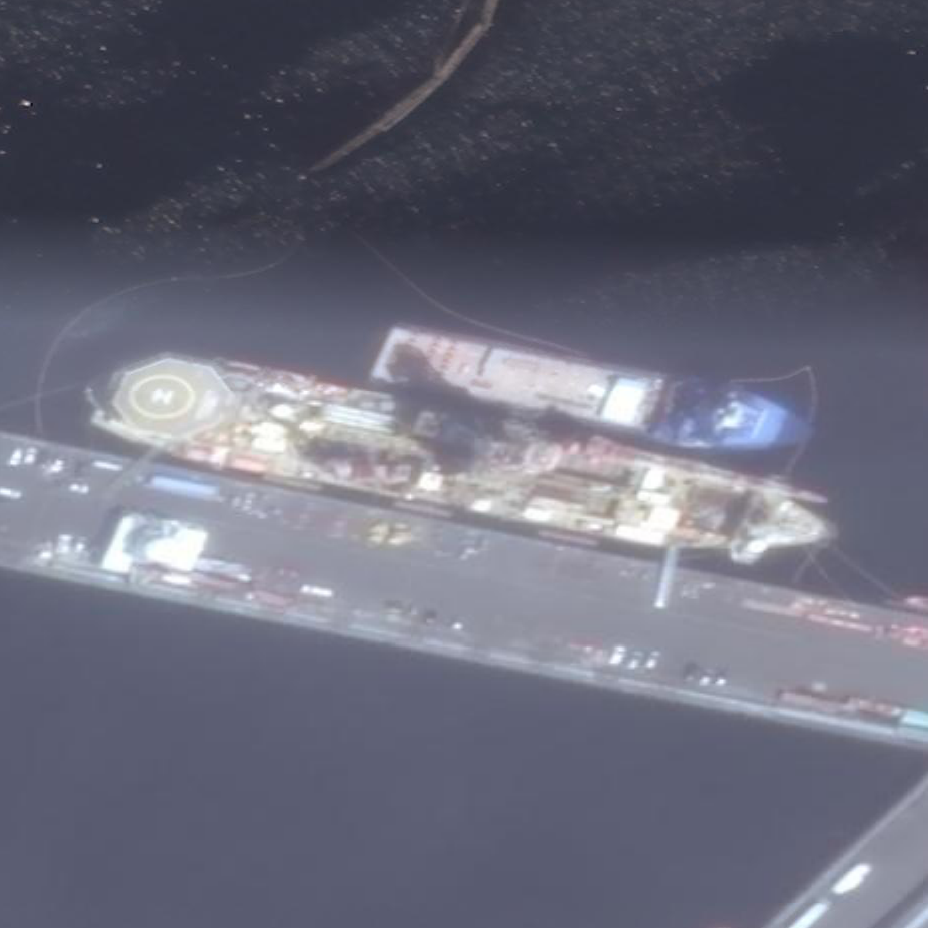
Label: civil